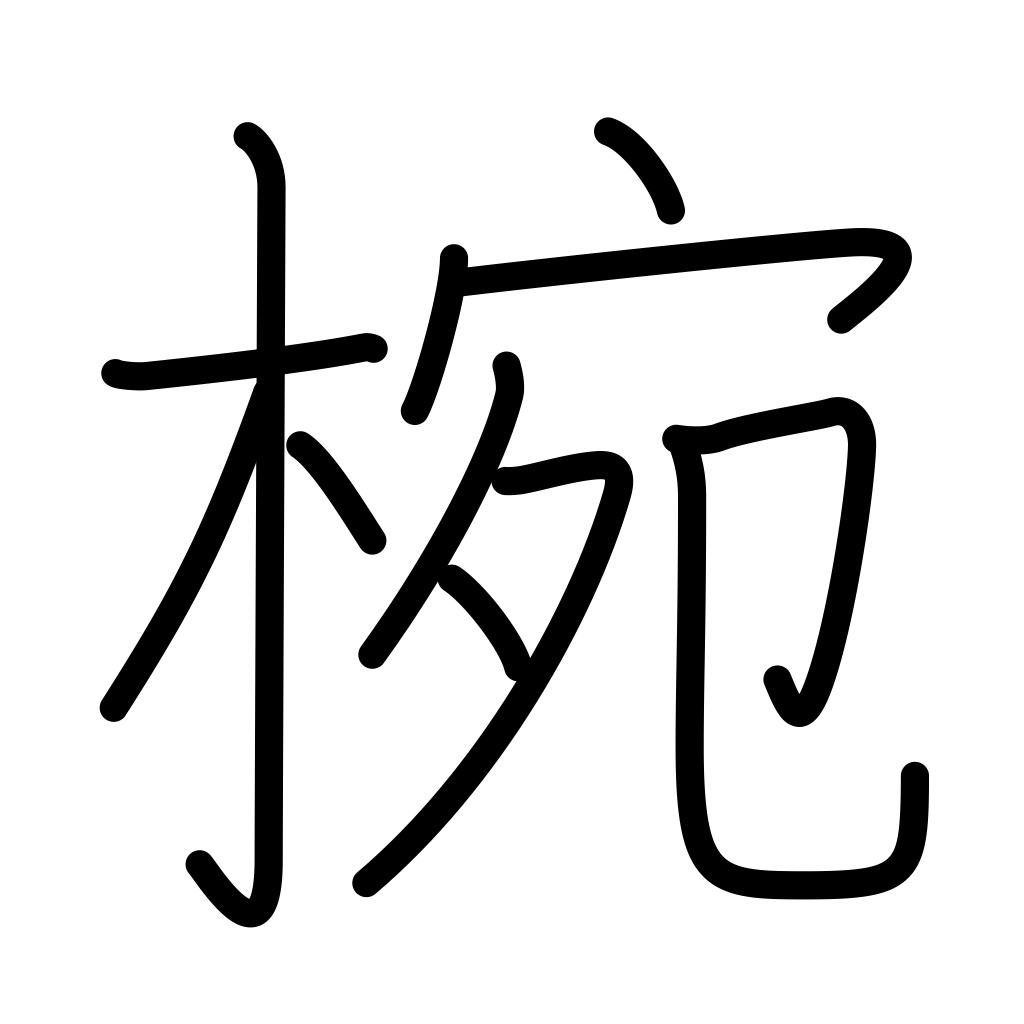
Meaning: wooden or lacquered bowl